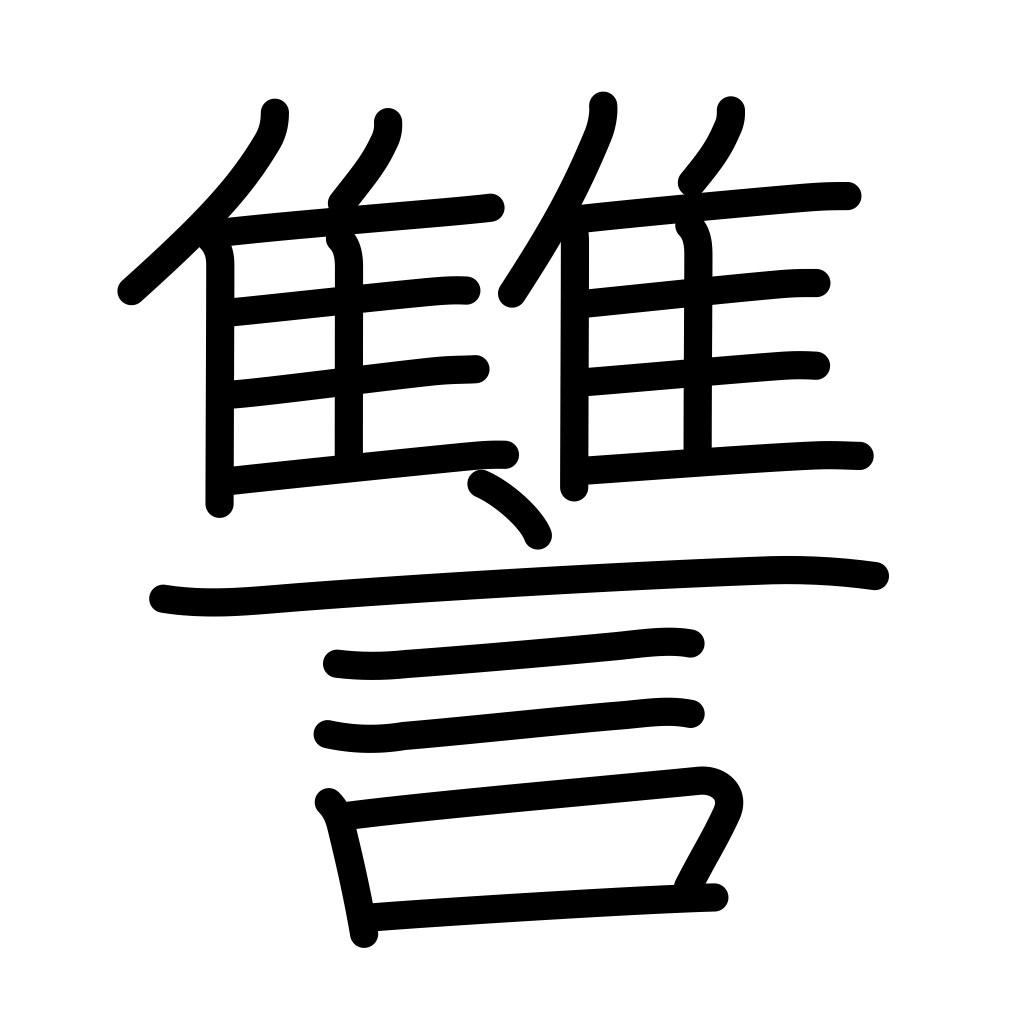
Meaning: enemy, revenge